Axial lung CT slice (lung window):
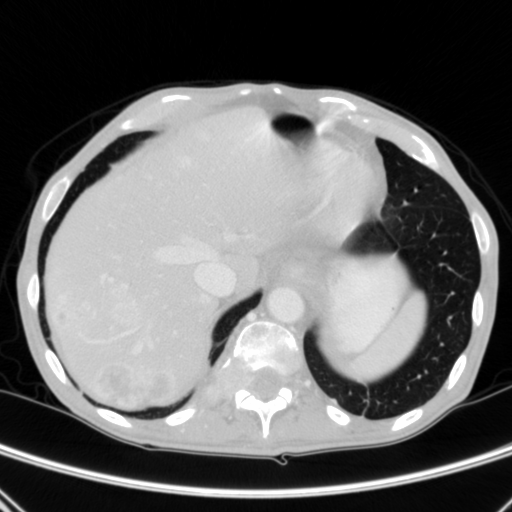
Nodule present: no